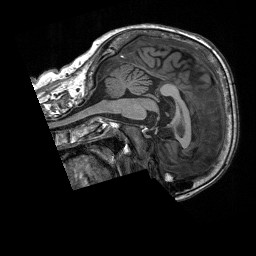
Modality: T1w
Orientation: sagittal
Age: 67
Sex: female
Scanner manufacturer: siemens
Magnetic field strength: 3 T
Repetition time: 2.4 s
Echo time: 0.00226 s